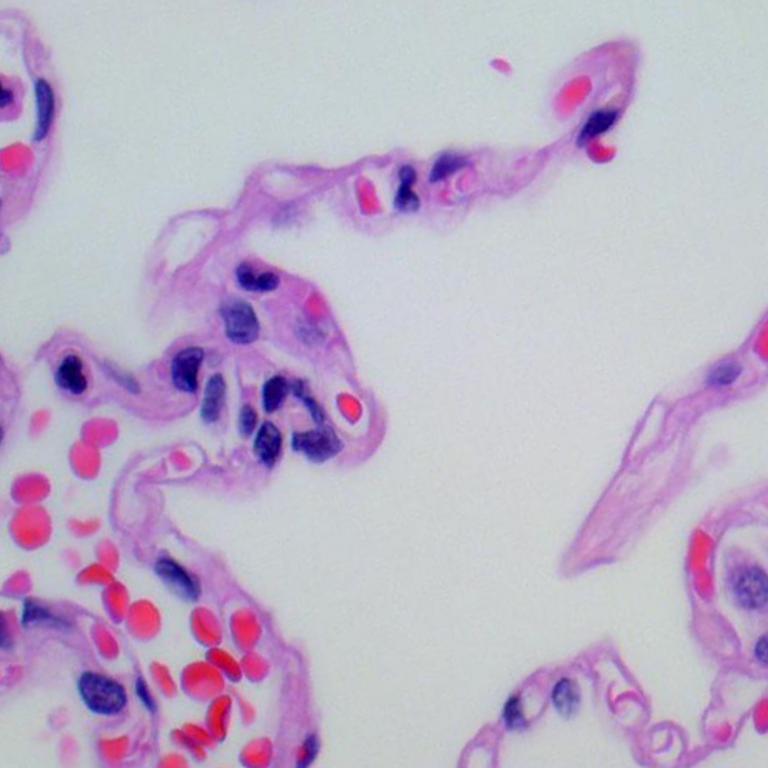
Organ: lung
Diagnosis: benign